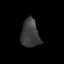
Tissue: prostate
Cell type: B cells
Senescence score: 0.326
Nuclear area (px): 501
Mean DAPI intensity: 59.754